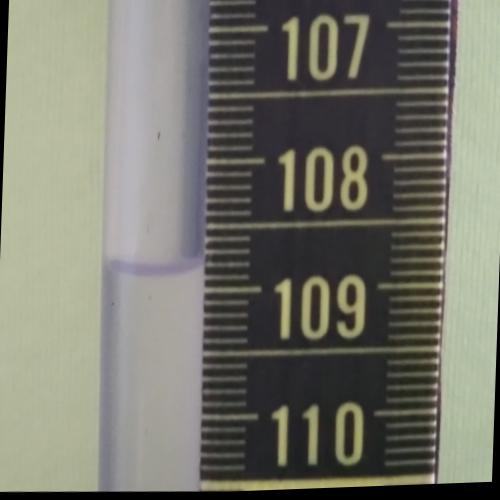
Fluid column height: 108.8 cm